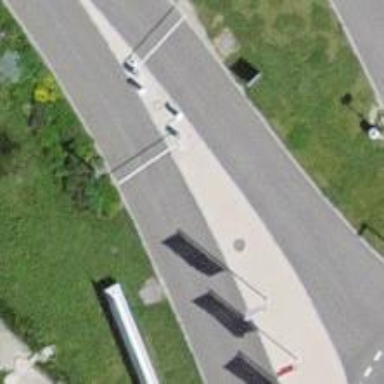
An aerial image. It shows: Lift gate barrier.